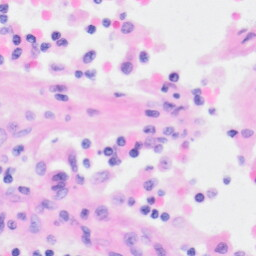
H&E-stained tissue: Kidney